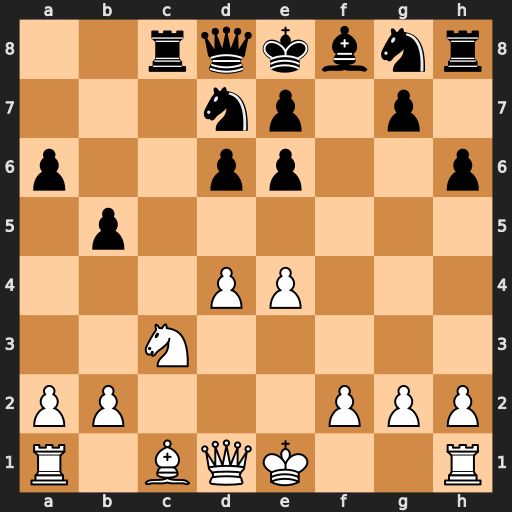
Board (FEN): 2rqkbnr/3np1p1/p2pp2p/1p6/3PP3/2N5/PP3PPP/R1BQK2R
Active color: w
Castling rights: KQk
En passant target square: -
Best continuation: Qh5+ g6 Qxg6#